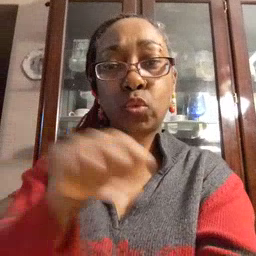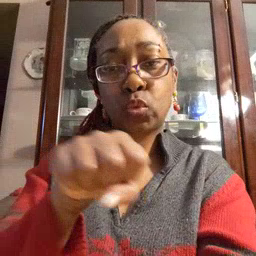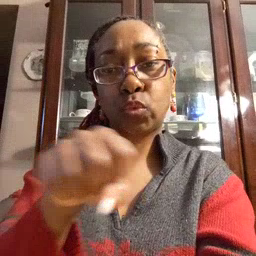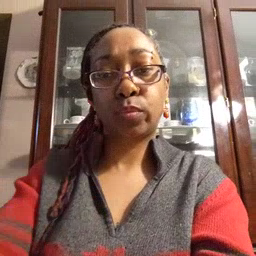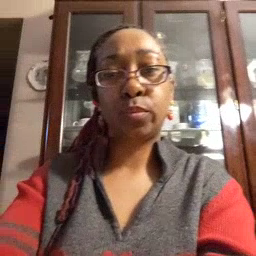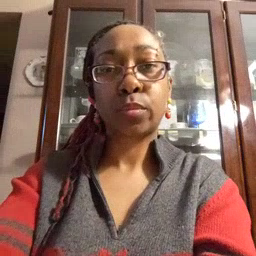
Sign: shoe